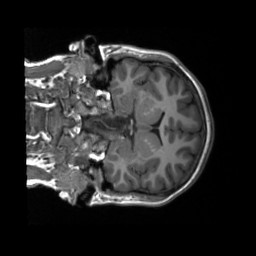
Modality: T1w
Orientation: coronal
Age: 19
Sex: female
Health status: ill
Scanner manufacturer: siemens
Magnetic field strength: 3 T
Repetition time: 2.3 s
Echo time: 0.00201 s